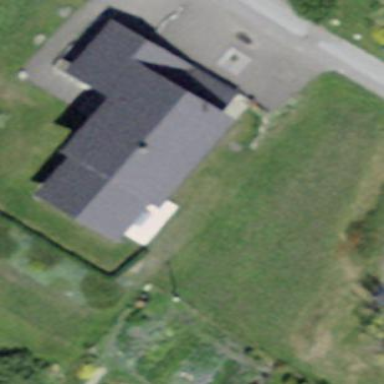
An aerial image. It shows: Simple house.